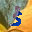
Label: 3